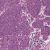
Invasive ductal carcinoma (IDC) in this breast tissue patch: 0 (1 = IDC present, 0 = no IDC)